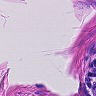
Metastatic tissue present: no